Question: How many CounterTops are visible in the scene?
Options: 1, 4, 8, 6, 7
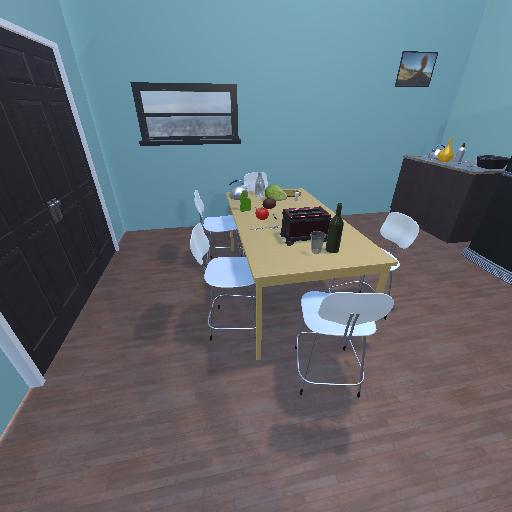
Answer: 1